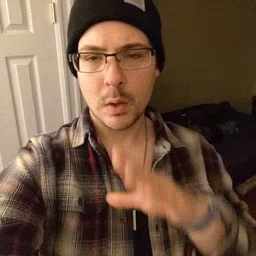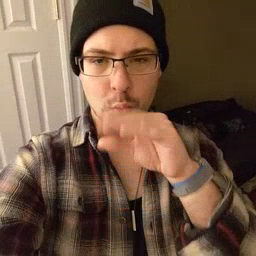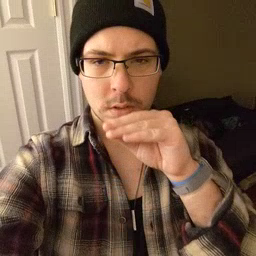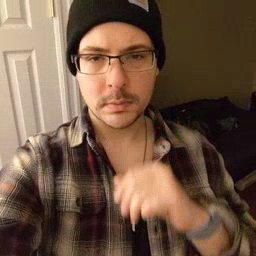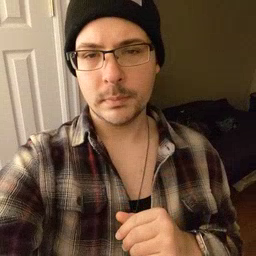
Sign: goose